Question: I'm using the linkedin Javascript API to retrive the posts of a group but I have empty response.
As you can see If I request a group detail the API response have something inside but, if I ask the posts the response is empty.
This is my code
'''
$.getScript("http://platform.linkedin.com/in.js?async=true", function success() {
IN.init({
'api_key': apiKey,
onLoad: "onLoadedLinkedin"
});
});
onLoadedLinkedin = function(){
console.log('linkedin init: ok');
IN.API.Raw("groups/35920").result(function callback(result) { console.log(result);});
IN.API.Raw("groups/35920/posts?count=5&start=5").result(function callback(result) { console.log(result);});
}
'''
And there are the response

How can I retrive correctly this posts?
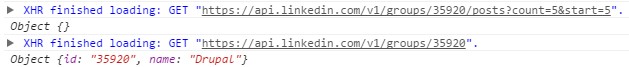
Answer: Some groups in LinkedIn can be marked "members-only", which would require you to authenticate as a particular member that has access to the group you are trying to read before being able to see the contents of the group.